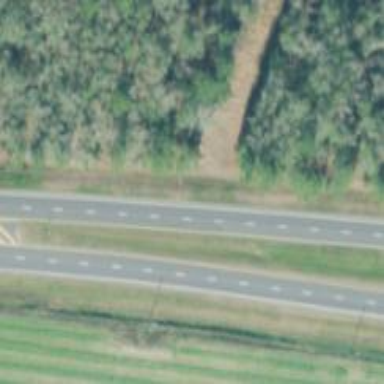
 surfaced with asphalt. It is classified as trunk highway."